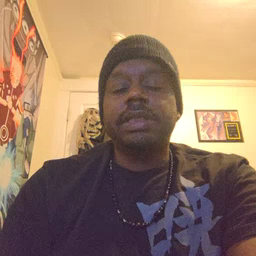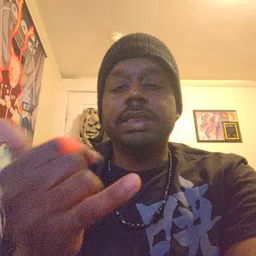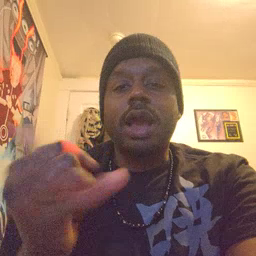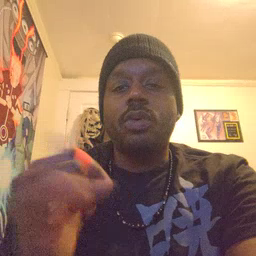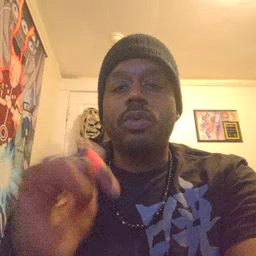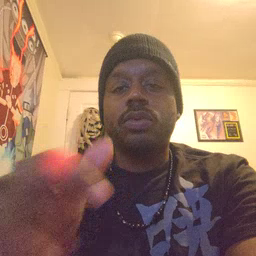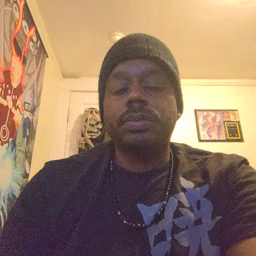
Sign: yellow